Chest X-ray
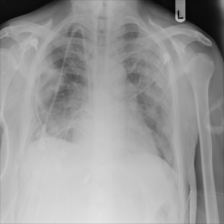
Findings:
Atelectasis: negative
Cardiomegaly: negative
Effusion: negative
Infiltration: positive
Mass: negative
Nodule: negative
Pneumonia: negative
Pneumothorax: negative
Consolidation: negative
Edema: negative
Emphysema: negative
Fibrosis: negative
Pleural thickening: negative
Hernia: negative